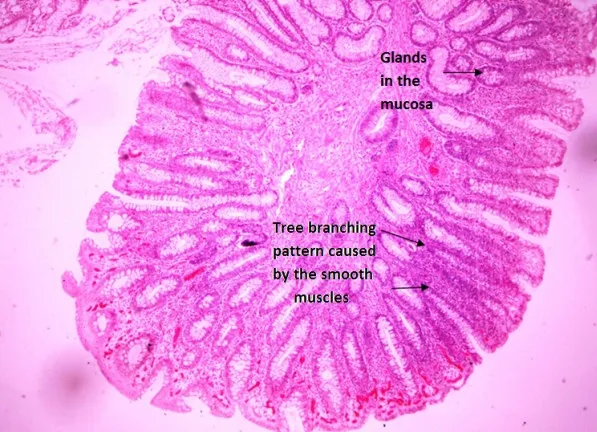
Hamartomatous polyp with branching muscular scaffolding and adenomatous changes.
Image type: pathology (h&e)